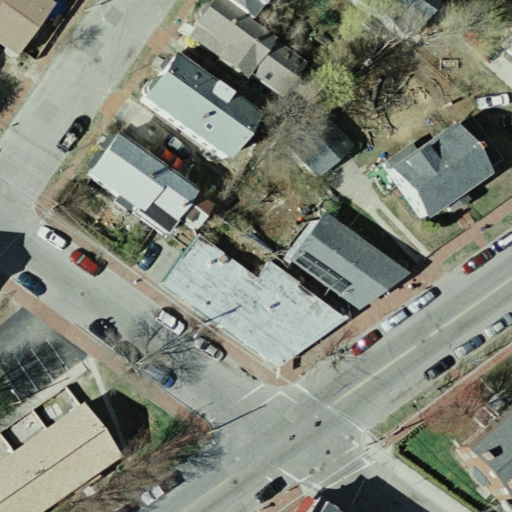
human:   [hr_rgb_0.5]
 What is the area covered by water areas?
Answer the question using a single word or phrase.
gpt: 0m2

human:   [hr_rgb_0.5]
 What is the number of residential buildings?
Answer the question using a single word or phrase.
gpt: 1

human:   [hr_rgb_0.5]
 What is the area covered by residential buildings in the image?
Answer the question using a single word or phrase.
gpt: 607m2

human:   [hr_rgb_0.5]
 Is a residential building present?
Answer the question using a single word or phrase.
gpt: yes

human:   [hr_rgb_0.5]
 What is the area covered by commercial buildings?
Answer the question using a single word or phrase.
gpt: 0m2

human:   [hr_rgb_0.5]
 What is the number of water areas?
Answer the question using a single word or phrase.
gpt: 0

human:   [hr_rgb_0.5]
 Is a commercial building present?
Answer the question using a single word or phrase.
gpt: no

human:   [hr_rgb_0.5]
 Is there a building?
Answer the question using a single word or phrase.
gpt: yes

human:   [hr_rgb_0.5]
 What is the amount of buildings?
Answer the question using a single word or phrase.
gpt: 1

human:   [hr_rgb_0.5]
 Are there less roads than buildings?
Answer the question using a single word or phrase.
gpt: no

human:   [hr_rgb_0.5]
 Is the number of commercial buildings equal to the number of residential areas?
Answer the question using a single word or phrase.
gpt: yes

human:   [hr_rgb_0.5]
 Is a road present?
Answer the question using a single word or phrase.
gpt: yes

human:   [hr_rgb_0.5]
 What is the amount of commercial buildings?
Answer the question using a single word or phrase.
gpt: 0

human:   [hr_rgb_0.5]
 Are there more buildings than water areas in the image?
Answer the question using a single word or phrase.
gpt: yes

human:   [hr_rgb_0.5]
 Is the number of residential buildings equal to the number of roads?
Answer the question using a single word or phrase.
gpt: no

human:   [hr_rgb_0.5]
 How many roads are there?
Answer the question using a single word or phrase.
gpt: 3

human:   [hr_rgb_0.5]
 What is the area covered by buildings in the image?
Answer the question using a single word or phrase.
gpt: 607m2

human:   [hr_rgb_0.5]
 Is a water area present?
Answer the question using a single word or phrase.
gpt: no

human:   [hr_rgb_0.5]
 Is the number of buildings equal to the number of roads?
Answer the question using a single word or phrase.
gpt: no

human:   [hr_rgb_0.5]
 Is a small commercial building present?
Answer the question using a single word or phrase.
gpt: no

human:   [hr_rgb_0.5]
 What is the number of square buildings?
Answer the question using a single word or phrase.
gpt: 0

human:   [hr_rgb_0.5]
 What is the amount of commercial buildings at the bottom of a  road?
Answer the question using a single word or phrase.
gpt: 0

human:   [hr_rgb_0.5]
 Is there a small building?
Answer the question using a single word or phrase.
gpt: no

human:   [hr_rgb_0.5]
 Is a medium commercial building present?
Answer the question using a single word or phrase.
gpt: no

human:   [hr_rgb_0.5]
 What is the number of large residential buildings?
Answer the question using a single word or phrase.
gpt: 1

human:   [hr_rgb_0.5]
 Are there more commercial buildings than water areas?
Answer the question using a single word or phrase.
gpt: no

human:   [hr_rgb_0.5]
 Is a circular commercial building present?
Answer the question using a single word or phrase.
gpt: no

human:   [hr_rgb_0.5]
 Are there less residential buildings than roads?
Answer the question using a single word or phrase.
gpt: yes

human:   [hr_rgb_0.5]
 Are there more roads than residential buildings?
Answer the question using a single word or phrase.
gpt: yes

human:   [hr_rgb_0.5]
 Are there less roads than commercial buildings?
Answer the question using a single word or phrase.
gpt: no

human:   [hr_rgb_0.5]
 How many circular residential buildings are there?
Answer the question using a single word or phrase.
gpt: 0

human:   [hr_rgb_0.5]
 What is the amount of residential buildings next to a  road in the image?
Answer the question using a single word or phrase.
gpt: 1

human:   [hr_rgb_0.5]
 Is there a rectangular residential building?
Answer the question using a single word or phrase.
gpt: no

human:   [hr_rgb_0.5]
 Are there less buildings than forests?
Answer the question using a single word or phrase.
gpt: no

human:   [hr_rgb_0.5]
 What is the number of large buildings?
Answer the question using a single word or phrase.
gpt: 1

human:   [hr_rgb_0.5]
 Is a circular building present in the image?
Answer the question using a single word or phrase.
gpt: no

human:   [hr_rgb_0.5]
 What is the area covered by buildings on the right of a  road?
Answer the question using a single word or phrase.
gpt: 0m2

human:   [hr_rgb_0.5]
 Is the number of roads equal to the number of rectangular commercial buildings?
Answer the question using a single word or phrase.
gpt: no

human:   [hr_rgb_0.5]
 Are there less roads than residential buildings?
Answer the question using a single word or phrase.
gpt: no

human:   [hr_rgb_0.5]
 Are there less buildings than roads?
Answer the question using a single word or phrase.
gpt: yes

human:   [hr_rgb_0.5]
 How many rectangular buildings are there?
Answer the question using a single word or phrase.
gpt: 0

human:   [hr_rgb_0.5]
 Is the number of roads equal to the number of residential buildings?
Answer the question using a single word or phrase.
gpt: no

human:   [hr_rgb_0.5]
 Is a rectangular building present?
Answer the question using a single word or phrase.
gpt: no

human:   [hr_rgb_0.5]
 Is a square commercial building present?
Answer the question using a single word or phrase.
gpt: no

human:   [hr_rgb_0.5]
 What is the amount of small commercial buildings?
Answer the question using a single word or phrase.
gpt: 0

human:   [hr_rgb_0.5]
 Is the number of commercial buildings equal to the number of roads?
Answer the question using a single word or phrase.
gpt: no

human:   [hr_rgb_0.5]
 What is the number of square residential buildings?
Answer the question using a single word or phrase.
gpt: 0

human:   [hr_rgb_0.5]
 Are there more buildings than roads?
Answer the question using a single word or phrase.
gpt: no

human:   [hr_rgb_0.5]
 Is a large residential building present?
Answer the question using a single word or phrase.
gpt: yes

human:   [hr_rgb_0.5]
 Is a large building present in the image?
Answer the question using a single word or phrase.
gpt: yes

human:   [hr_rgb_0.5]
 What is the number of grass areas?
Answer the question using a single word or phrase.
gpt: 0

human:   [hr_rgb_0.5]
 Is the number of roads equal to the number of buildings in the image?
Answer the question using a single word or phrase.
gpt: no

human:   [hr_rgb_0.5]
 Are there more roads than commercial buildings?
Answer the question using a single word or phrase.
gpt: yes

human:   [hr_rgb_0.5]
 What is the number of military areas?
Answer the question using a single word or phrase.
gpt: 0

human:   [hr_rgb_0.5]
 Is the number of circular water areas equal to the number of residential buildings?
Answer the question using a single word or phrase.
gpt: no

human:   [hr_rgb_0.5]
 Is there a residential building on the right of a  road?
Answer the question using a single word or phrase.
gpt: no

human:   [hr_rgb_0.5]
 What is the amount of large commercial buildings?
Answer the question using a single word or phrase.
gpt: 0

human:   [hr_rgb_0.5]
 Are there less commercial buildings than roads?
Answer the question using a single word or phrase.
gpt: yes

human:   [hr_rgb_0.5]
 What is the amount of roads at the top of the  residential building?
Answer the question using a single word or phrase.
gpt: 3

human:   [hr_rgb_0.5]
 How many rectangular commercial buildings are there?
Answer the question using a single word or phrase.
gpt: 0

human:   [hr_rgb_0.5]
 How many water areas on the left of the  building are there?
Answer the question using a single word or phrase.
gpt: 0

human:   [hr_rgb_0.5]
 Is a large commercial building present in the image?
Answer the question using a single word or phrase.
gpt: no

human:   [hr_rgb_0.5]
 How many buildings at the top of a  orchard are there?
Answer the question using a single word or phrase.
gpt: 0

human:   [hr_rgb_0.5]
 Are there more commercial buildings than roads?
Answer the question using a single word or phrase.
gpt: no